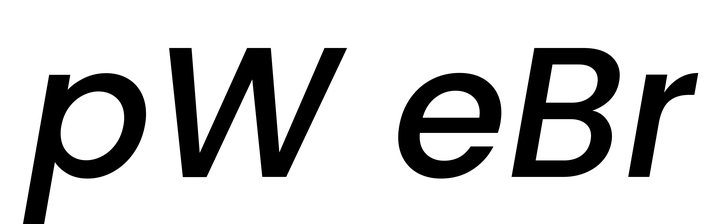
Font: Poppins-MediumItalic